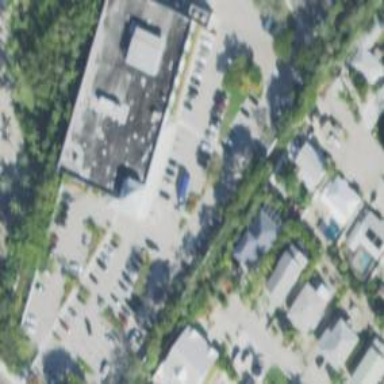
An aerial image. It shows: Supermarket with flat roof.